Field crop: tomato
Growth stage: 1
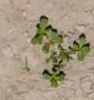
Species: portulaca